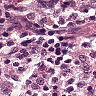
Metastatic tissue present: no